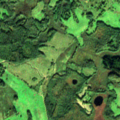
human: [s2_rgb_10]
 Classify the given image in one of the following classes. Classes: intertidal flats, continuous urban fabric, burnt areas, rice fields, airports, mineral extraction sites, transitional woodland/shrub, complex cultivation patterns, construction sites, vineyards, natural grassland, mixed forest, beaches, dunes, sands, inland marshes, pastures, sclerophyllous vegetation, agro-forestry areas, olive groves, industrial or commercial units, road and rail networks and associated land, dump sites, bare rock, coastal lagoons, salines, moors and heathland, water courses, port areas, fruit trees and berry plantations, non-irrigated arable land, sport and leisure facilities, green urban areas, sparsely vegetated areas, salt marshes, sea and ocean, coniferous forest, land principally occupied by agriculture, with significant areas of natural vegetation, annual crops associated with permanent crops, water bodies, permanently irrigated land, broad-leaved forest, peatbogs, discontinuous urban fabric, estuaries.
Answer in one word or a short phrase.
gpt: pastures, land principally occupied by agriculture, with significant areas of natural vegetation, broad-leaved forest, transitional woodland/shrub